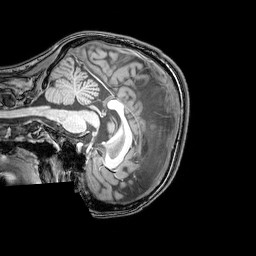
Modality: T1w
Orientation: sagittal
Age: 22
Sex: female
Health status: healthy
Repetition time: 0.081 s
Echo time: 0.037 s